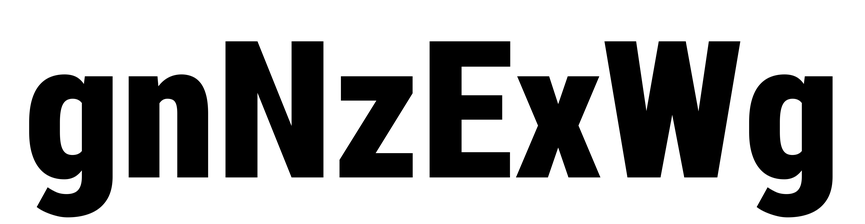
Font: Roboto_Condensed_Black